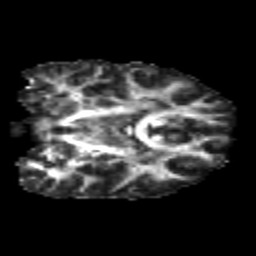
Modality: FA
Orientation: coronal
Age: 21
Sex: male
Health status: healthy
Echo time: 0.074 s